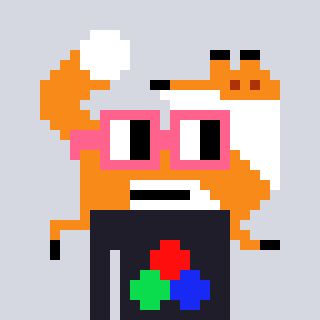
a pixel art character with square pink glasses, a fox-shaped head and a grayscale-colored body on a cool background